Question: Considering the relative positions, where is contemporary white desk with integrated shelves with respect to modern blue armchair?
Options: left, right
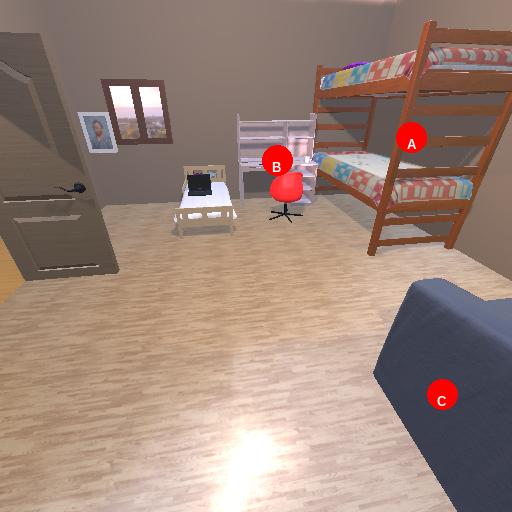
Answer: left